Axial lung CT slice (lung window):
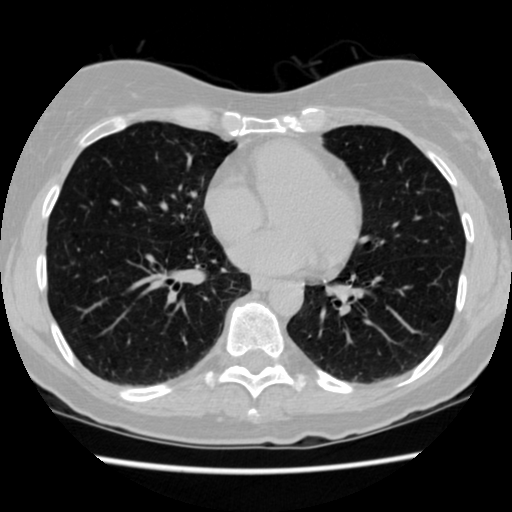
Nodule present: no